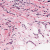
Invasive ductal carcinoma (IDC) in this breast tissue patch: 0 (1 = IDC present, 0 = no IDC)